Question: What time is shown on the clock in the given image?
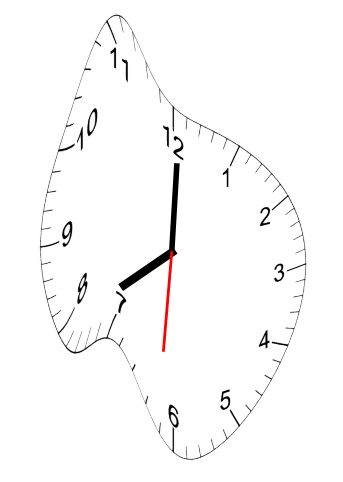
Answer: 08:00:31